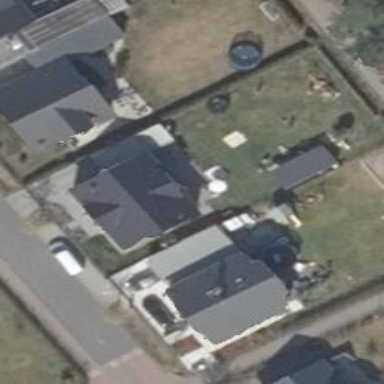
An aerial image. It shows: Gabled house with grey roof oriented along the building.